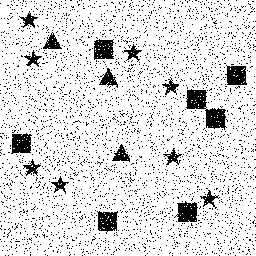
Squares: 7
Triangles: 3
Stars: 8
Total shapes: 18